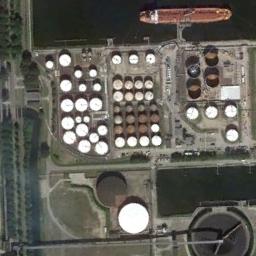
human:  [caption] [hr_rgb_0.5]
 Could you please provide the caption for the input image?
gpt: There are many storage tanks on the bare land next to the water .

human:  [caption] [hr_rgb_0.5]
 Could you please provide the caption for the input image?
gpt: The storage tanks here are half white and half black .

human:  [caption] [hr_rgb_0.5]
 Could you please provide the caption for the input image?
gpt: There are many neatly arranged oil storage tanks of different sizes in the open space beside the ship .

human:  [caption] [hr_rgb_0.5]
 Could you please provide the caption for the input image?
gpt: There are two larger storage tanks below .

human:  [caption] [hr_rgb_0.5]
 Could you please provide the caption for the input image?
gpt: There are many storage tanks beside a the harbor with an orange ship .